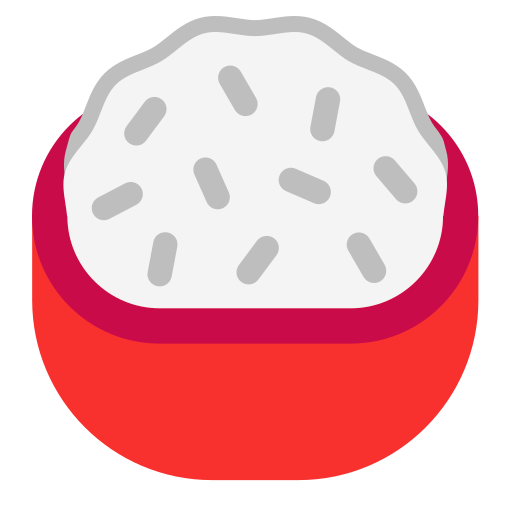
cooked rice flat